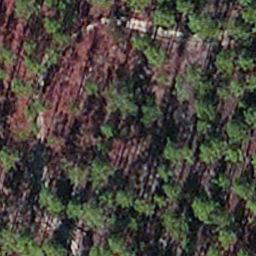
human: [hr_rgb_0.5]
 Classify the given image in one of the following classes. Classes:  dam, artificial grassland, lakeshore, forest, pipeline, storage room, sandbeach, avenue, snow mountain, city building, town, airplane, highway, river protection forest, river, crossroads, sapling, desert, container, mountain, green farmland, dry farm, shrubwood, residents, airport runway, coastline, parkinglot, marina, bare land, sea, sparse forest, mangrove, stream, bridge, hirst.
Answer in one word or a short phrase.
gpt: sapling